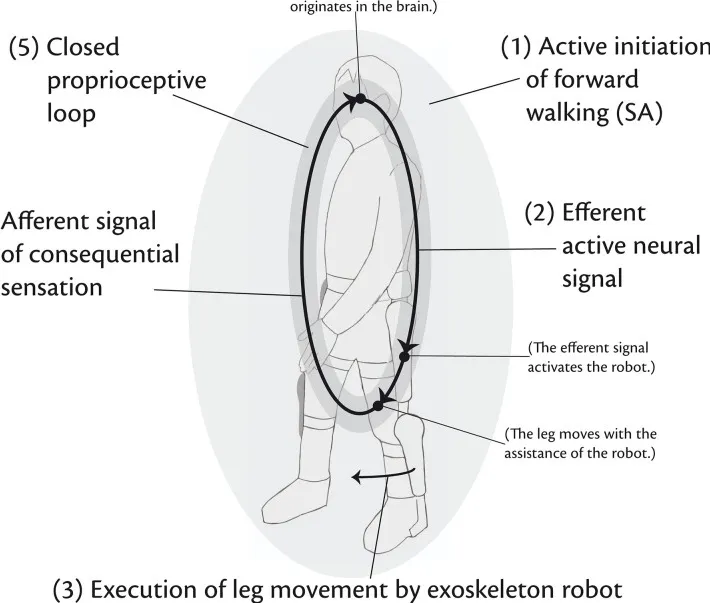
SA initiating the proprioceptive loop. Based on "SA of forward walking" (1), an efferent active neural signal of the intended motion is released (2). The robotic device (in this example a lower-limb exoskeleton robot) detects the signal and supports the execution of leg movement (3) so that an afferent signal of consequential sensation goes back to the brain and signals that a motion has been executed successfully despite of the impairment (4). The closed proprioceptive loop of physical interaction (5) is supposed to enhance neurorehabilitation of the brain. Contrary to locating SA in the brain, conscious acts are regarded here as acts of the entire agent comprising the central nervous system as well as the actuators.
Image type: radiology (x_ray)